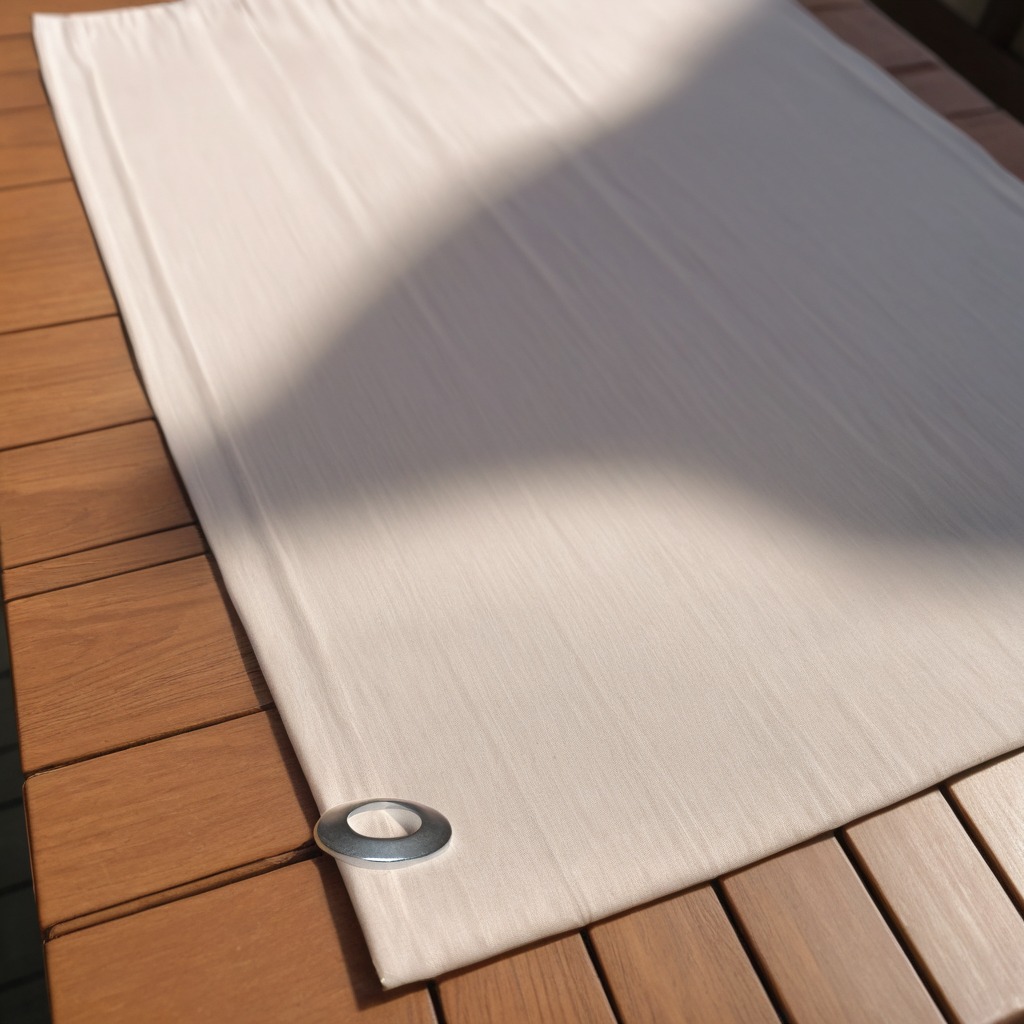
A flat metal washer lies on a wooden table in an outdoor workshop during daytime bright natural light soft shadows worn but beneath the cloth.